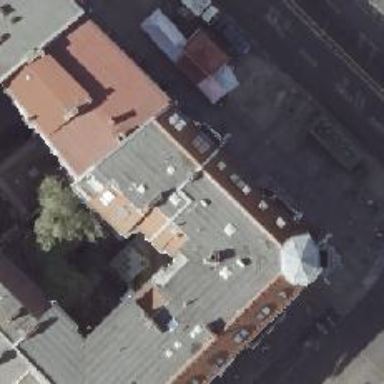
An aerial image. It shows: Clinic providing healthcare services.